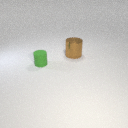
small green rubber cylinder to the left of large brown metal cylinder